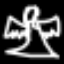
Label: angel